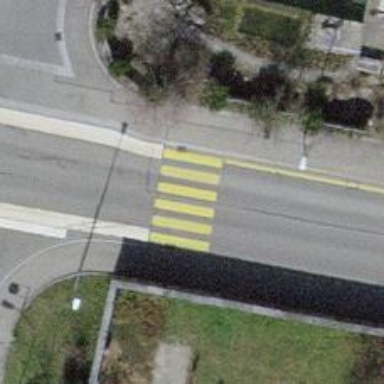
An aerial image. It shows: Marked road crossing.